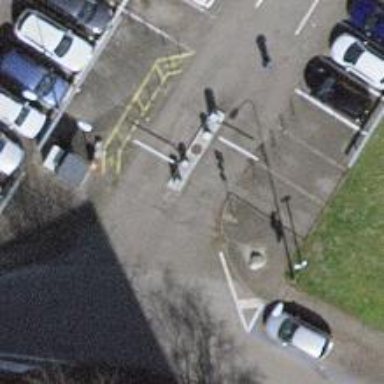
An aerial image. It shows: Lift gate barrier.